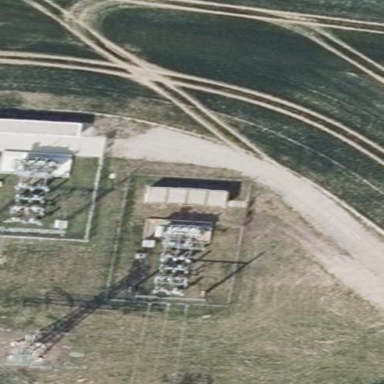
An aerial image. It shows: Distribution power substation secured by fence.